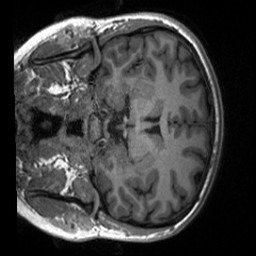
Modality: T1w
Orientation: coronal
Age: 21
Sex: female
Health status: healthy
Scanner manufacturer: siemens
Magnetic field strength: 3 T
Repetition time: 2 s
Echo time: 0.00232 s